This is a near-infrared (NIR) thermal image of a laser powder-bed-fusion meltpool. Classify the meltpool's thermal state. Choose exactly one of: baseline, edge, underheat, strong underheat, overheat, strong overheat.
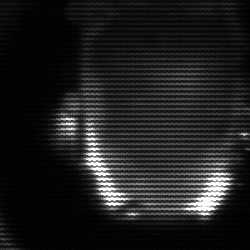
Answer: baseline